Question: I'm trying to update jQuery using NuGet. I'm getting following message.
'''
Successfully installed 'jQuery 1.9.1'.
Install failed. Rolling back...
Updating 'jQuery 1.6.2' to 'jQuery 1.9.1' failed. Unable to find a version of 'Microsoft.ScriptManager.jQuery' that is compatible with 'jQuery 1.9.1'.
'''
I'm wondering how to solve this.

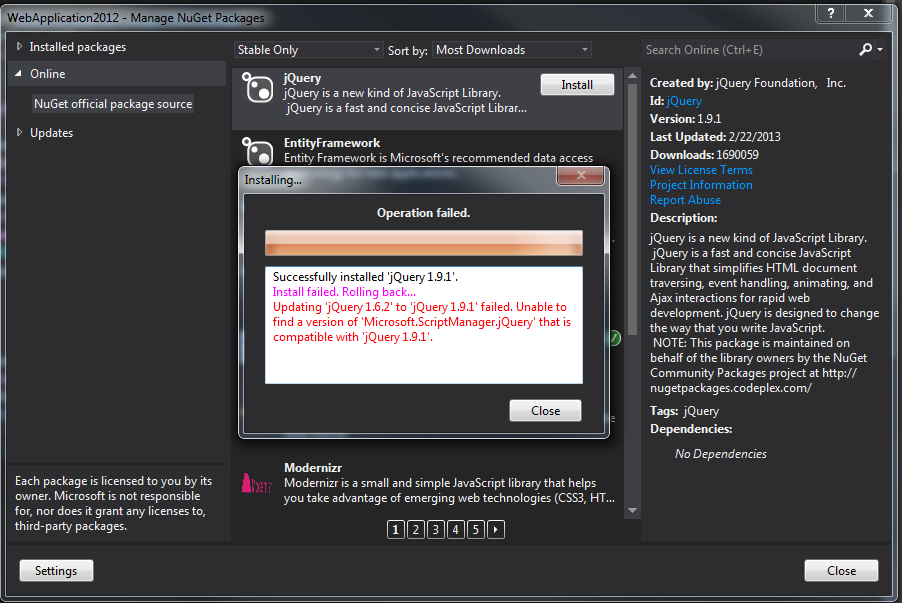
Answer: Looking at the nuget packages it looks like Microsoft.ScriptManager.jQuery <URL> jQuery and then installing the new version of jQuery and the ASPNet version of scriptmanager.